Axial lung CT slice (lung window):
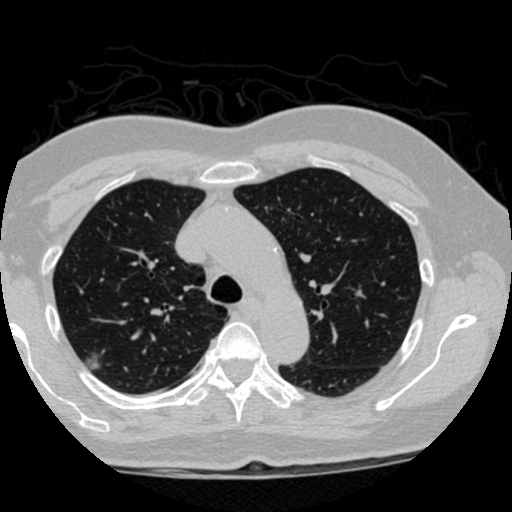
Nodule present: yes
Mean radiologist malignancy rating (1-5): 3.333